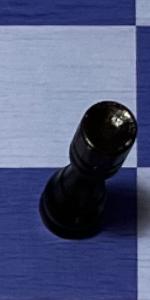
Label: Rook_Black